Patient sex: F
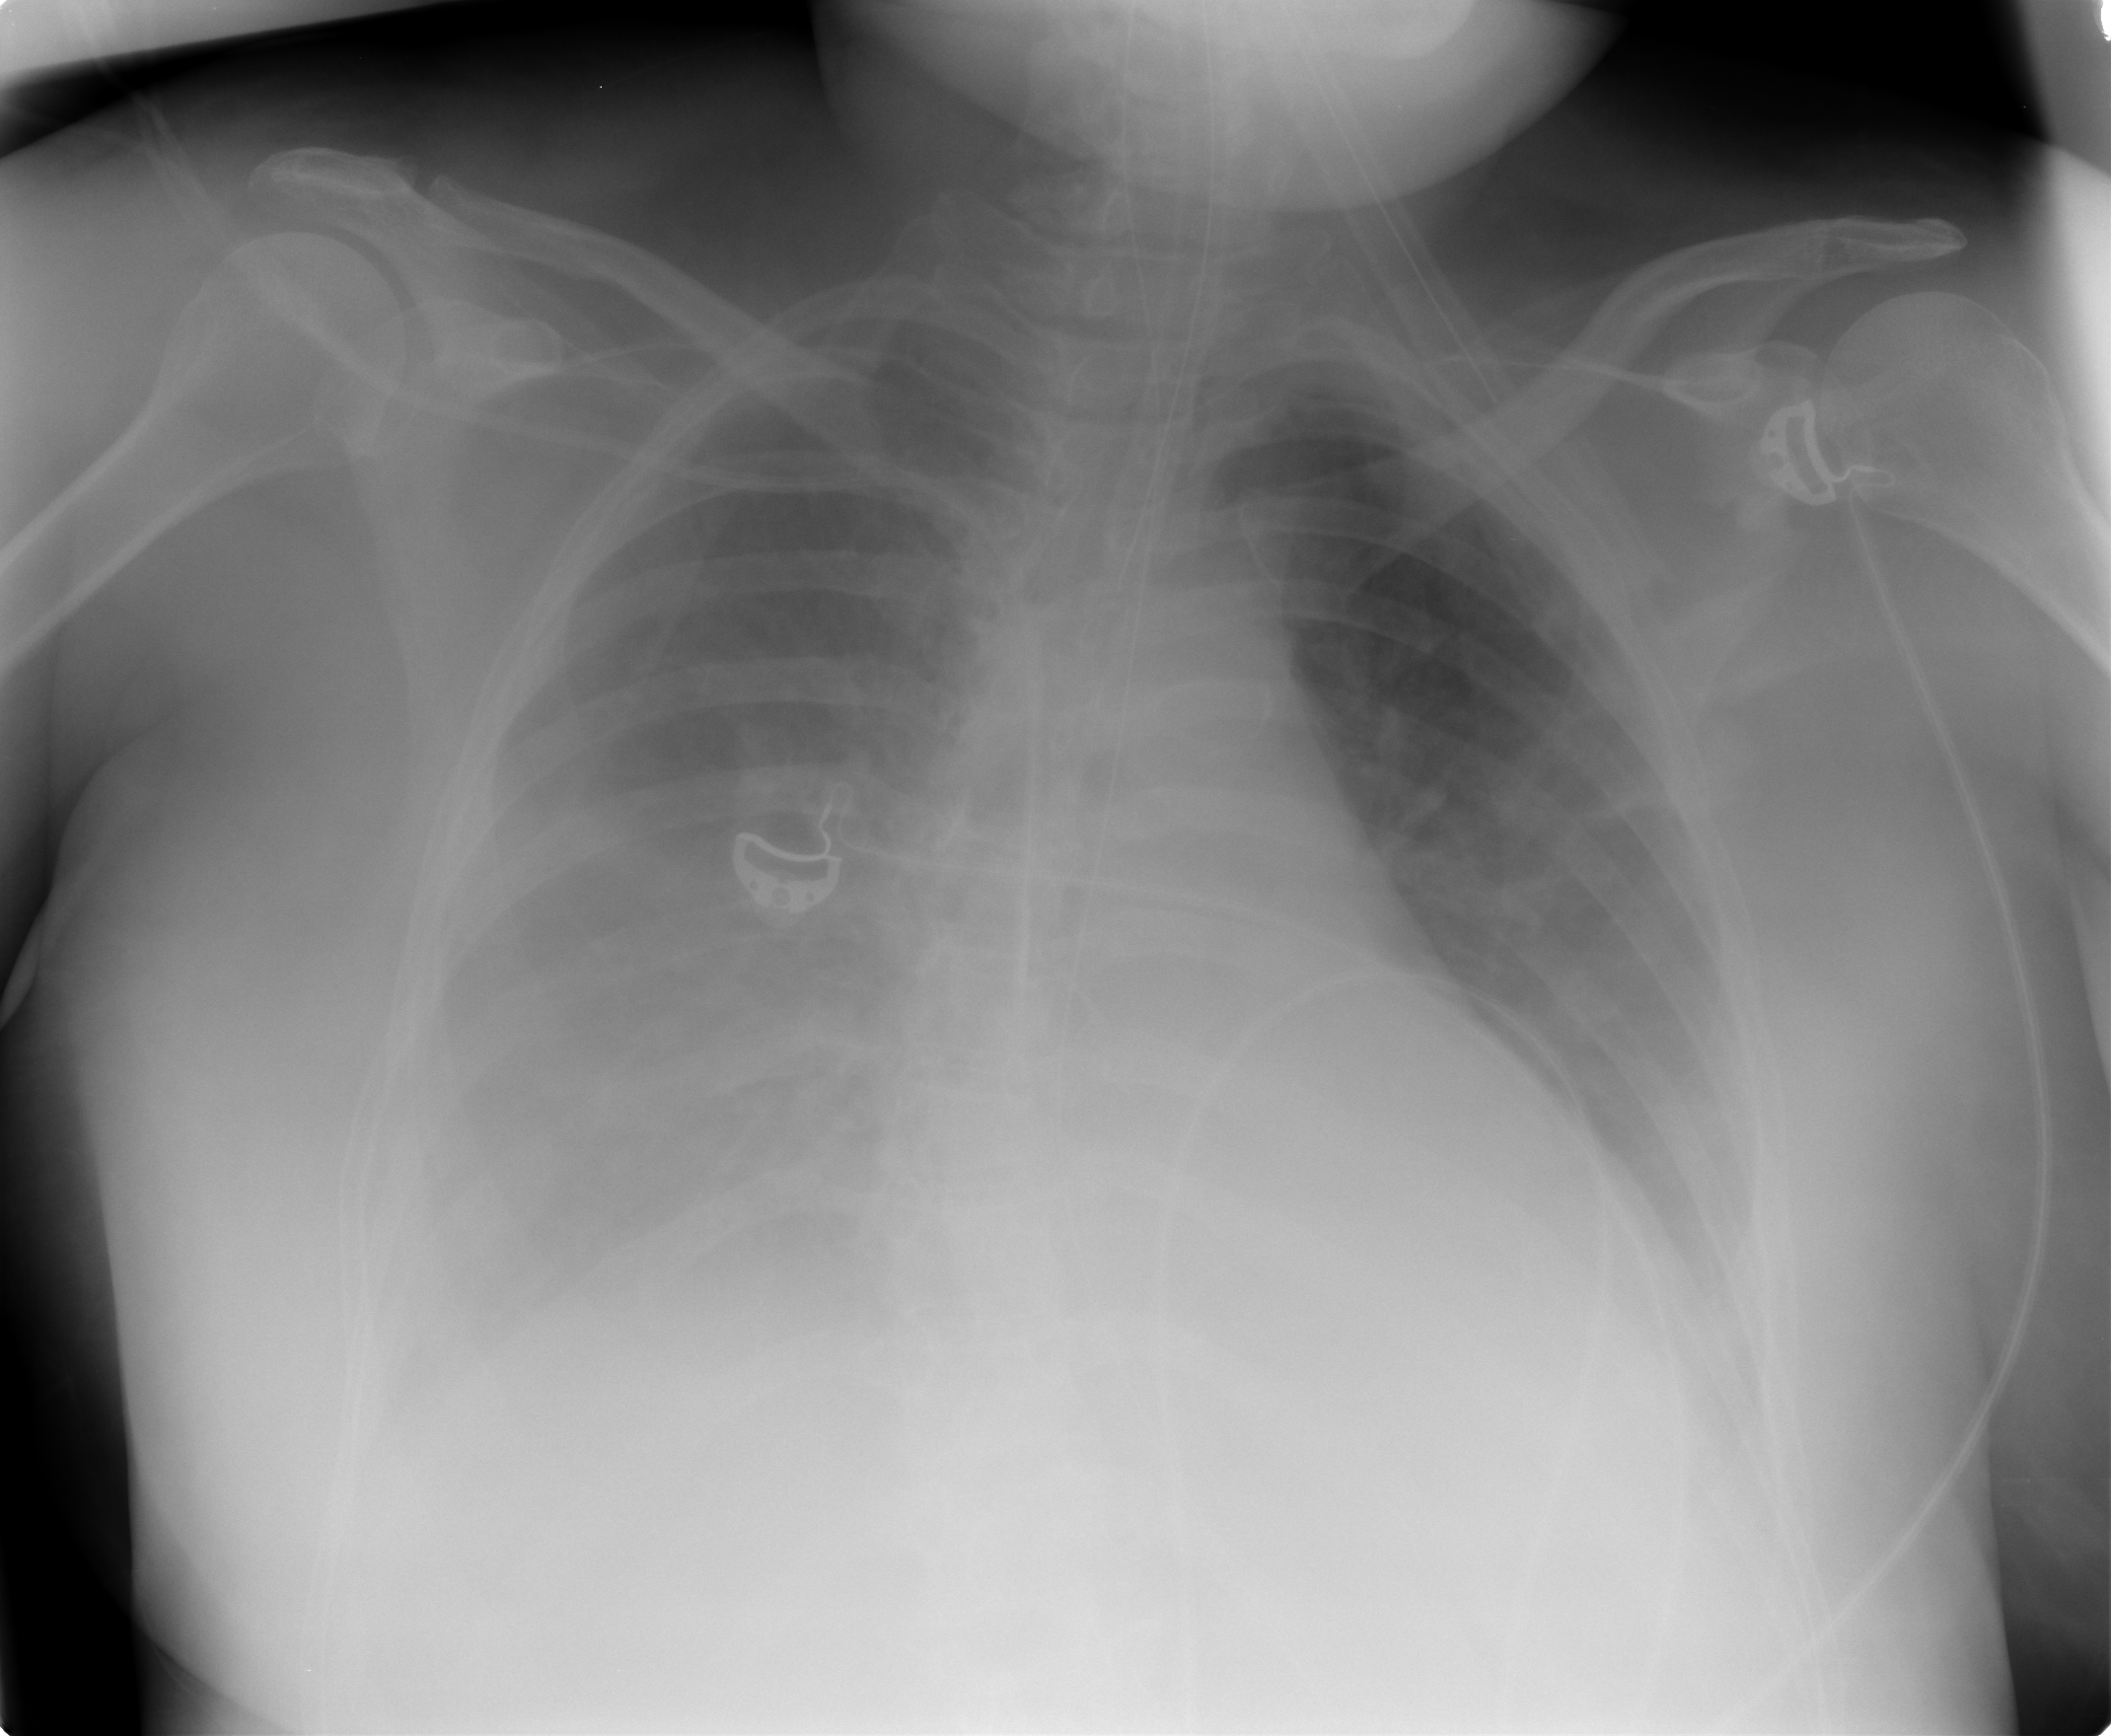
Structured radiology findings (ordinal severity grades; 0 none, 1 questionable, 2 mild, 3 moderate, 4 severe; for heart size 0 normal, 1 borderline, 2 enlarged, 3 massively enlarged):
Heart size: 0
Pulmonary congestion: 0
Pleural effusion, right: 3
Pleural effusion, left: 2
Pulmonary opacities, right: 0
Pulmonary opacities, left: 0
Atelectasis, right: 3
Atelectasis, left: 2